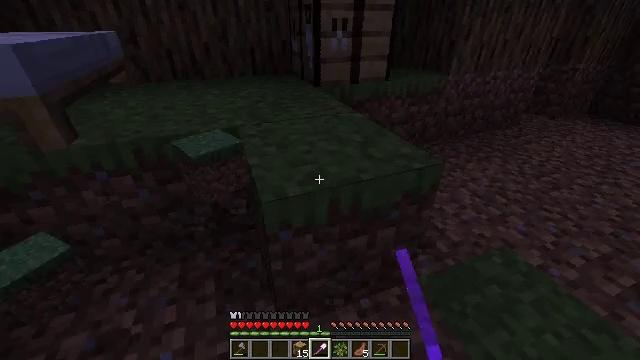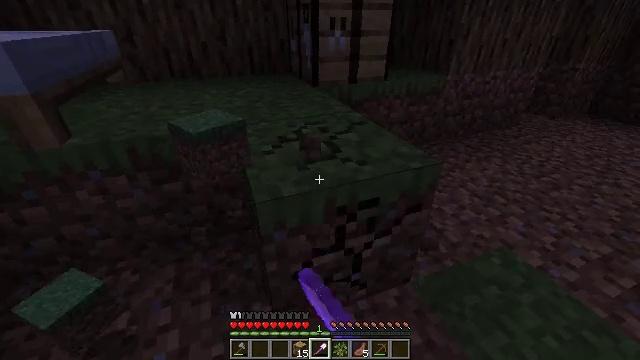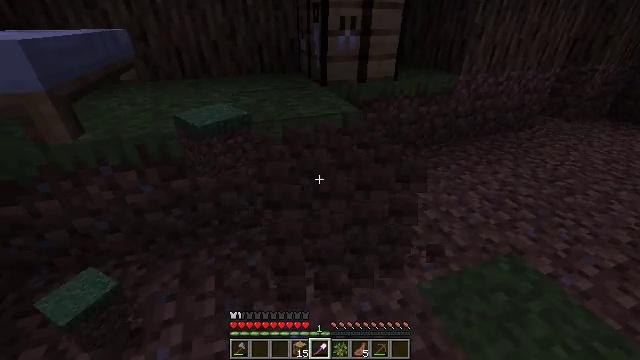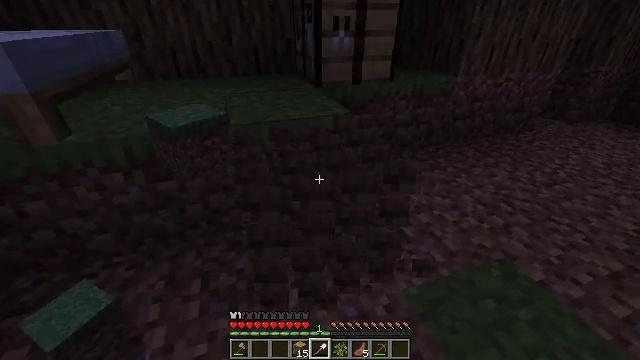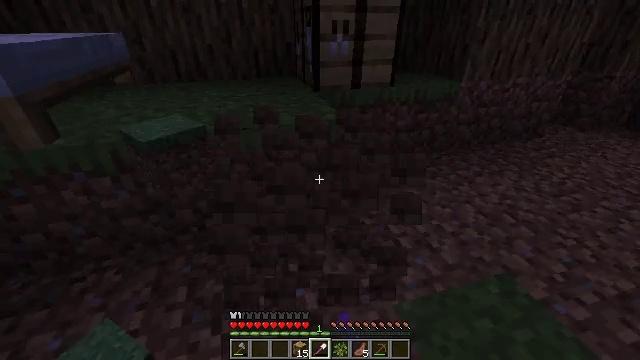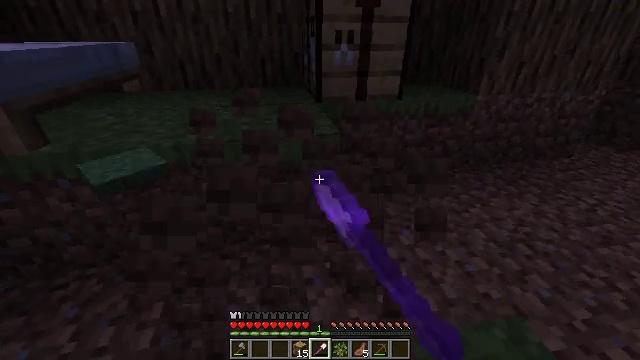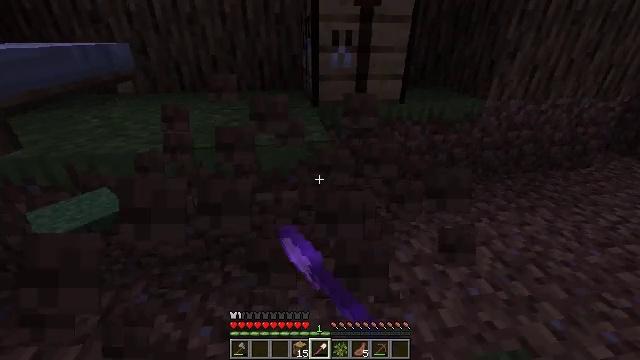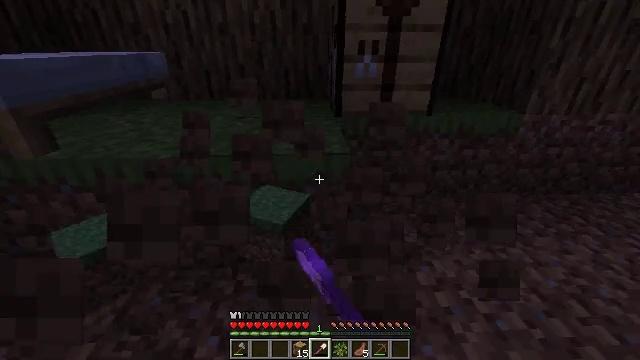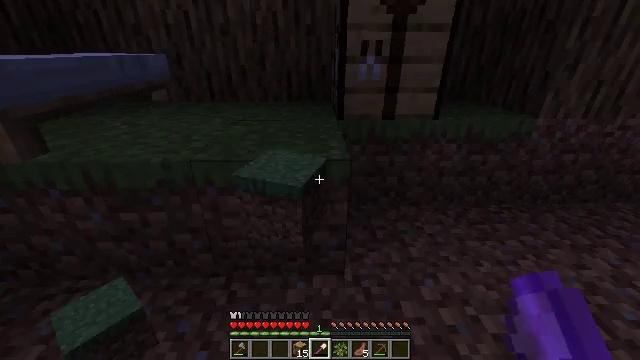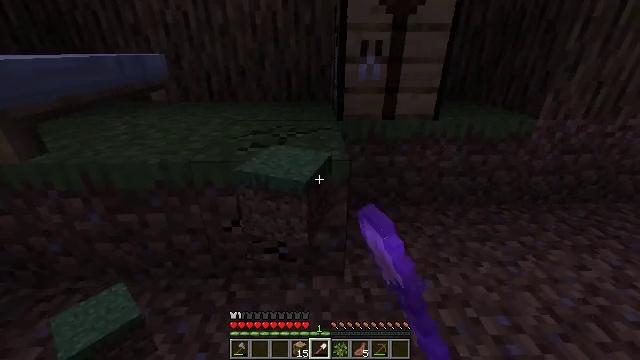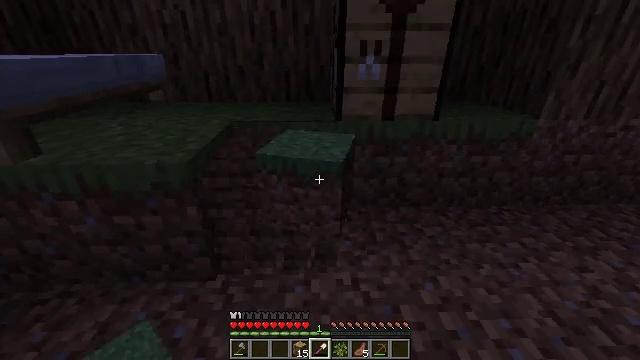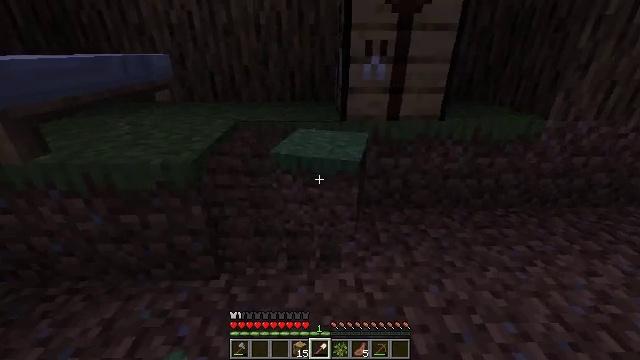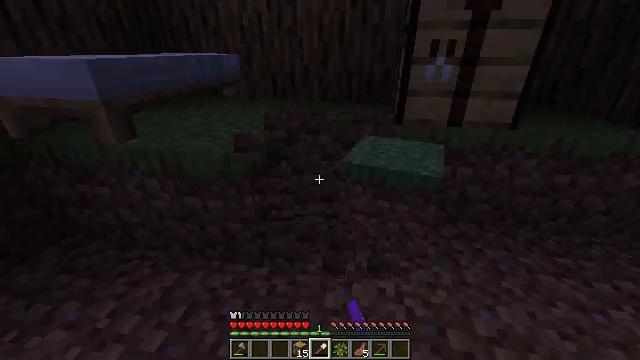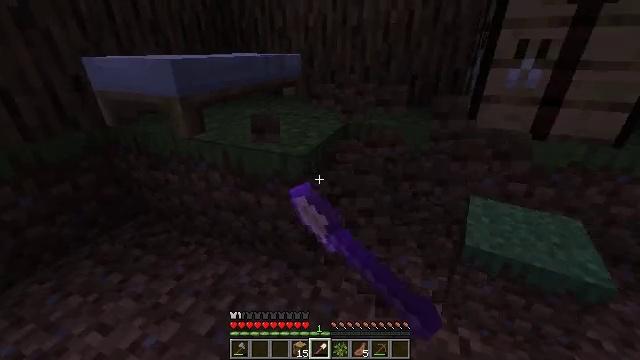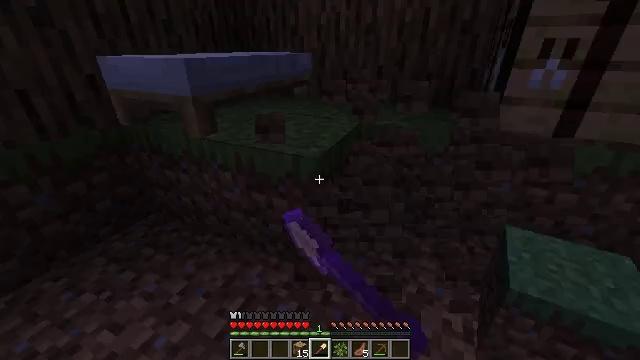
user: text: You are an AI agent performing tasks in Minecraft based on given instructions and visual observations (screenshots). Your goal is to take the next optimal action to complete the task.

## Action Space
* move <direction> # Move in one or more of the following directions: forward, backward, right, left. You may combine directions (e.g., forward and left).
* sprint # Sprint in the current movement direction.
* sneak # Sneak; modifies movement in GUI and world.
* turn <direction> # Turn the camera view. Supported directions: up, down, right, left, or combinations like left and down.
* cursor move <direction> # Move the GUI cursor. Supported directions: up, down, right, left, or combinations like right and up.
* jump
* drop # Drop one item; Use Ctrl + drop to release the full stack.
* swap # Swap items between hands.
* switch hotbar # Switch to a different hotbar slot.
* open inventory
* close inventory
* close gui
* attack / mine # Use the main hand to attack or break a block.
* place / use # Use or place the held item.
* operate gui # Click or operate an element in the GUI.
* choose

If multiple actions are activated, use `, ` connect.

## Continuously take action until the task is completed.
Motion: motion action
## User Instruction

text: Gather grass block for landscaping.
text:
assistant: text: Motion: attack / mine
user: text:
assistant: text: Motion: move right, turn left, attack / mine
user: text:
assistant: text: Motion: move forward and move right, attack / mine
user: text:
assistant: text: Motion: move forward and move right, turn left, attack / mine
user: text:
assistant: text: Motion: move forward and move right, turn left and up, attack / mine
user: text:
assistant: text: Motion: move forward, turn left, attack / mine
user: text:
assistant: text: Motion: turn left and up, attack / mine
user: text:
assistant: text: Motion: turn left, attack / mine
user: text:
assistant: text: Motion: attack / mine
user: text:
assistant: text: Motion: attack / mine
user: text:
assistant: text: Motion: turn left, attack / mine
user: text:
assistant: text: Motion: turn left, attack / mine
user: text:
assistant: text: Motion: move forward and move left, turn left, attack / mine
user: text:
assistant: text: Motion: move forward and move left, turn left, attack / mine
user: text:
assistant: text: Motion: attack / mine